Interaction volume radius: 5 \u00c5
Interaction volume height: 20 \u00c5
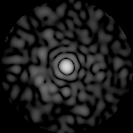
Disorder parameter: 0.8207